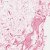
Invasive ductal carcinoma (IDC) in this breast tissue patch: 0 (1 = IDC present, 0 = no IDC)